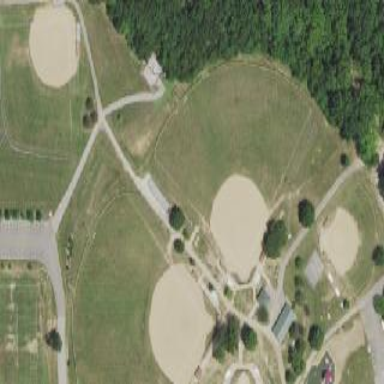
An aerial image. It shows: Baseball pitch for leisure and sports activities.